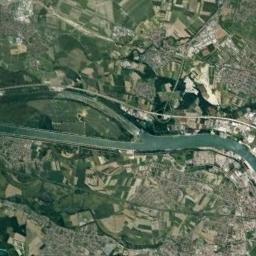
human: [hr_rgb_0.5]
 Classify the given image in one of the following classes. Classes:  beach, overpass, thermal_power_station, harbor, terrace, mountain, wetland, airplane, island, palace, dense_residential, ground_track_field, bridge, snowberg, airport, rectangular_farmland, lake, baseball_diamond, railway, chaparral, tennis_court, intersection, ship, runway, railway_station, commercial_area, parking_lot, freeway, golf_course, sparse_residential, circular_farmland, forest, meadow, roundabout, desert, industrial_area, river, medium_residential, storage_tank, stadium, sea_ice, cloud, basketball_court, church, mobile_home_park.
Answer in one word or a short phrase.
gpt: river